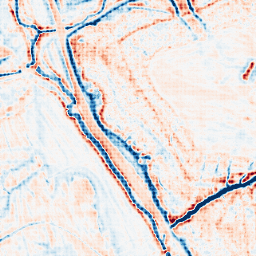
Category: edge_preserving
Decomposition family: bilateral
Decomposition parameters: d: 15
sigma_color: 25
sigma_space: 150
Upsampling method: sinc_hamming
Upsampling parameters: scale: 8
kernel_size: 8
Upsampling scale: 8